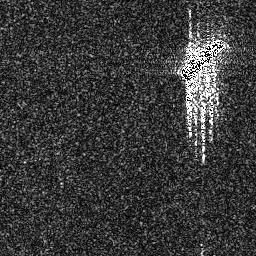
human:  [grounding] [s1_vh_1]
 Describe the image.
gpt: In the satellite image, there is  <ref>1 large ship </ref> <box>[[69, 14, 88, 32, 0]]</box> located at top right.